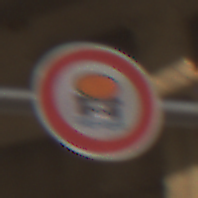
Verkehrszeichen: VerbotFahrzeugeWassergefaehrdenderLadung
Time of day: SunriseSunset
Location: Roofed (Suburban)
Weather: Clear
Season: NotSpecified
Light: Natural